Chest X-ray. View position: AP
Patient age: 13
Patient sex: M
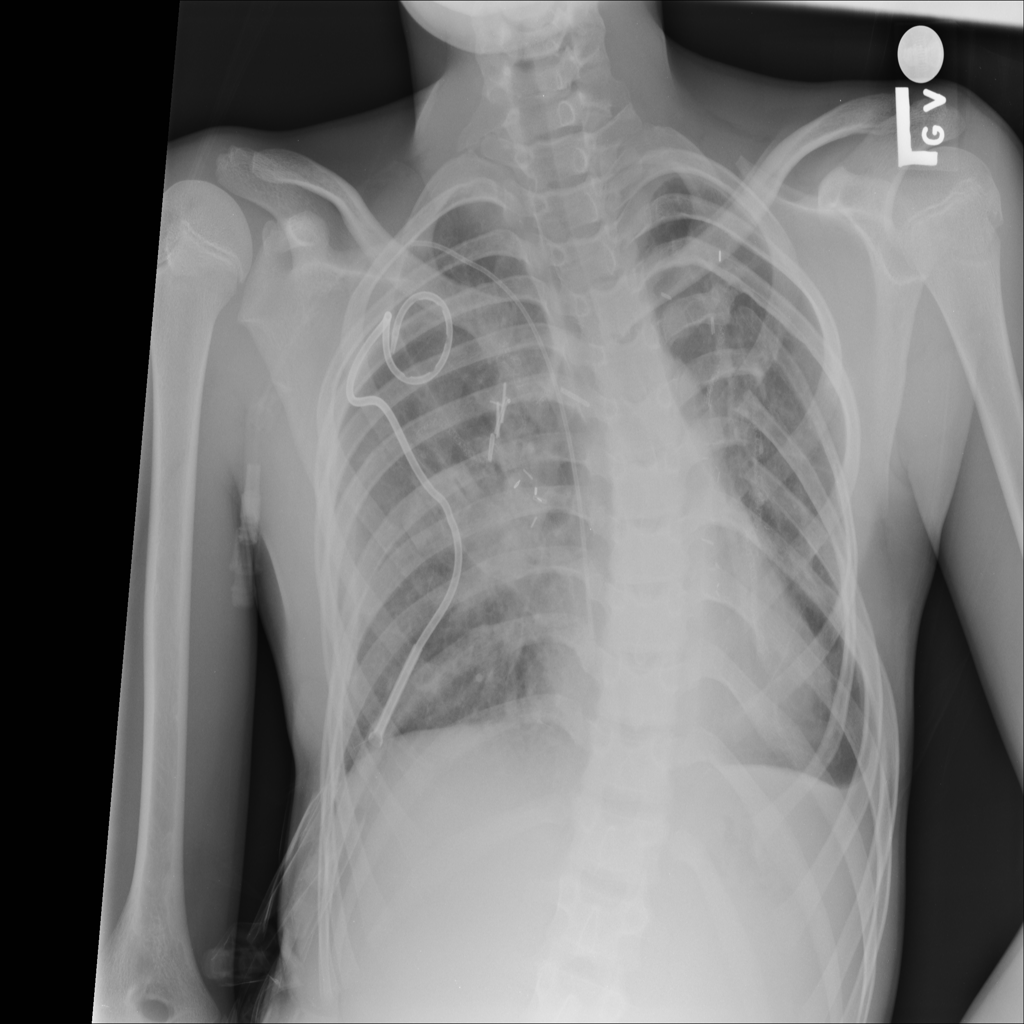
Finding: Pneumothorax